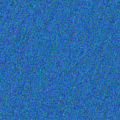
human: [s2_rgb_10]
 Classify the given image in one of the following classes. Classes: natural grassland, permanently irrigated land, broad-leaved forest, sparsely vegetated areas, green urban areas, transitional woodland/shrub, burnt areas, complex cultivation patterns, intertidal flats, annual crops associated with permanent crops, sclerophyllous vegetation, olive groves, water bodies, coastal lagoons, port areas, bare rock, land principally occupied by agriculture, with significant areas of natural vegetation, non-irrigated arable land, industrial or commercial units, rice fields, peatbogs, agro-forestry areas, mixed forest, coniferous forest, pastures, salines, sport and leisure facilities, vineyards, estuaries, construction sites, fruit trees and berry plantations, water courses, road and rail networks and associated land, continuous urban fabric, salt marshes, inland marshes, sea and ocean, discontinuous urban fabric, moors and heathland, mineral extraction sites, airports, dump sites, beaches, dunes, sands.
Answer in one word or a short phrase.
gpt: sea and ocean